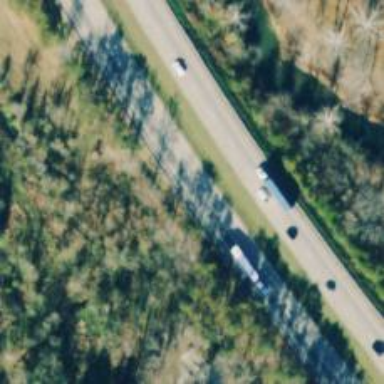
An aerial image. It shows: Trunk highway with expressway features.